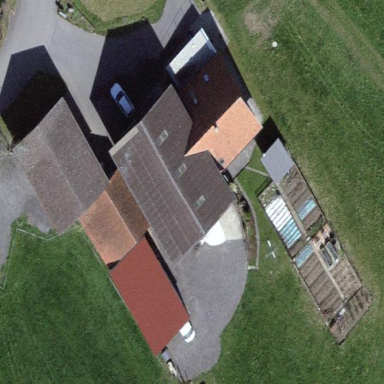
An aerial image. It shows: Farmyard area.